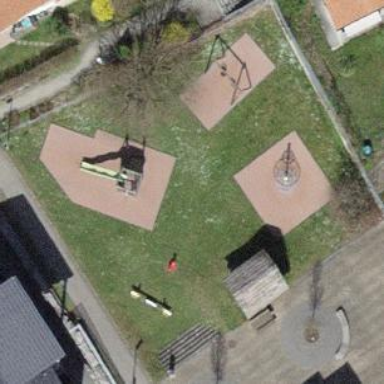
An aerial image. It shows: Playground area for leisure activities on the land.